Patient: sex M, age 36
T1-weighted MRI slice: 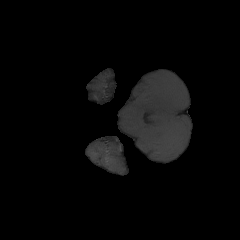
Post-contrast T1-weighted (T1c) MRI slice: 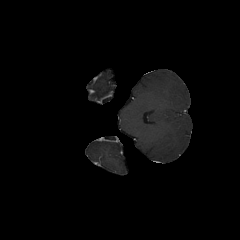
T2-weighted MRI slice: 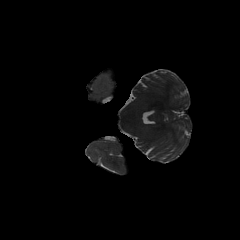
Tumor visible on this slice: no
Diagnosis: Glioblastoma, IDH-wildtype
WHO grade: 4